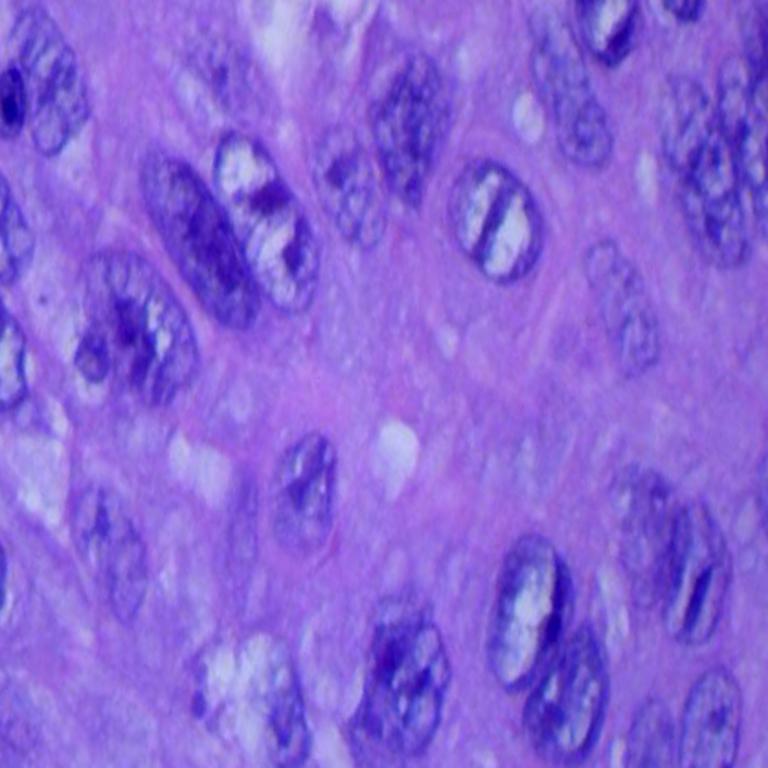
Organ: lung
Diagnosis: squamous carcinomas